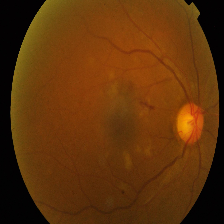
Diabetic retinopathy grade: Proliferative DR